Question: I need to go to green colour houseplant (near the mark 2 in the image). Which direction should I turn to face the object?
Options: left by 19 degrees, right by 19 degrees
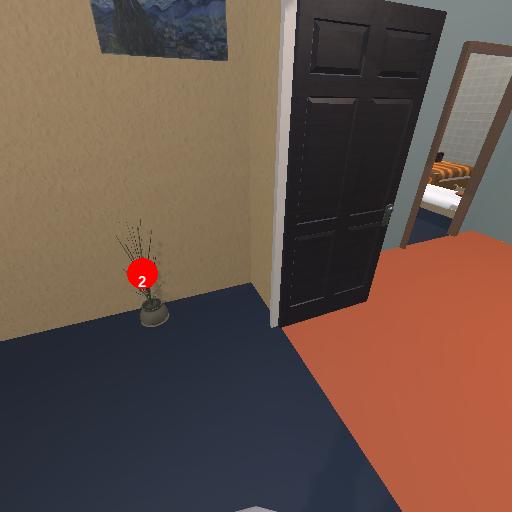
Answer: left by 19 degrees